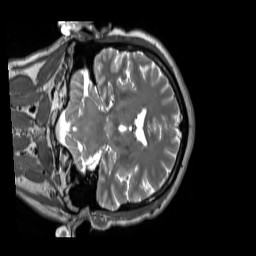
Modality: T2w
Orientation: coronal
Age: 58
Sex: male
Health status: ill
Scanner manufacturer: siemens
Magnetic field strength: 3 T
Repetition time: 2.8 s
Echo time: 0.326 s